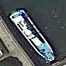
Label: civil